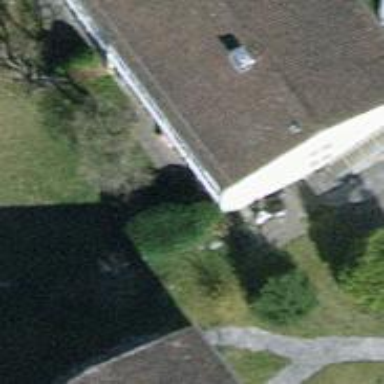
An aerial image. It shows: Building with tiled roof.